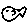
Label: fish